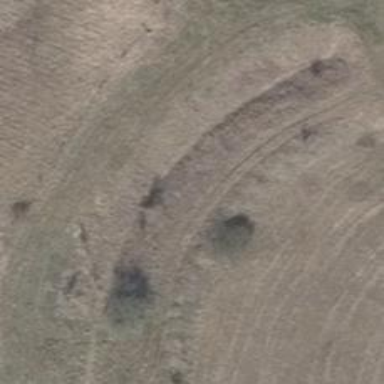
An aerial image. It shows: Grass track with grade 4 tracktype. It has impassable smoothness.